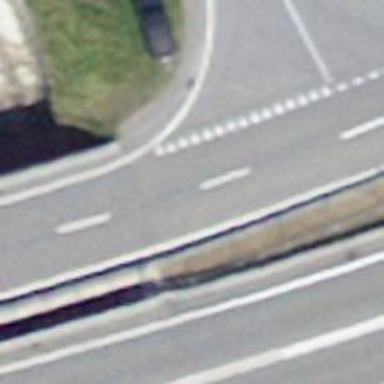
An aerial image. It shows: Primary highway bridge with asphalt surface and no sidewalk.